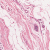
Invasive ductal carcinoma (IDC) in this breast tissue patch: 0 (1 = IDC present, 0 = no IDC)